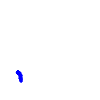
Particle: electron